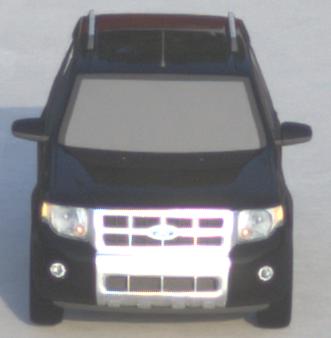
Make: Ford
Model: Escape Hybrid
Detailed model: -
Model produced from: 2004
Model produced until: 2012
Doors: 5
Color: black
Road condition: dry road
Daytime: sunrise or sunset
Contrast: medium contrast